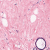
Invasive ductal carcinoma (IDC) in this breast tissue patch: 0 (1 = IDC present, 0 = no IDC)